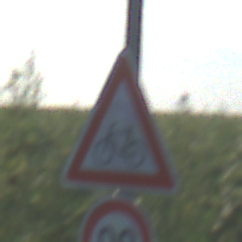
Verkehrszeichen: RadverkehrRechts
Zusatzzeichen unten: Geschwindigkeit80
Umgebung: Outdoor, RoadRail
Tageszeit: MorningAfternoon
Wetter: Clear
Licht: Natural
Jahreszeit: NotSpecified
Kontrast: HighContrast